Interaction volume radius: 10 \u00c5
Interaction volume height: 45 \u00c5
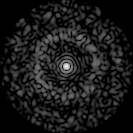
Disorder parameter: 0.8274